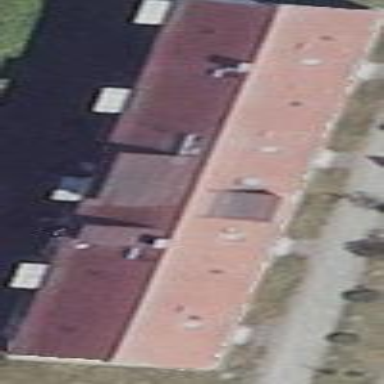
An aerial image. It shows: Gabled roof apartments building.